Interaction volume radius: 5 \u00c5
Interaction volume height: 15 \u00c5
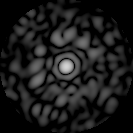
Disorder parameter: 0.8159